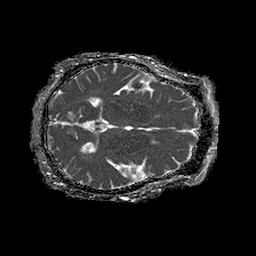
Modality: ADC
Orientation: axial
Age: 72
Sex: female
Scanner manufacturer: philips
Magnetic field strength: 1.5 T
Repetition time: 4.6 s
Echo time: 0.08517 s